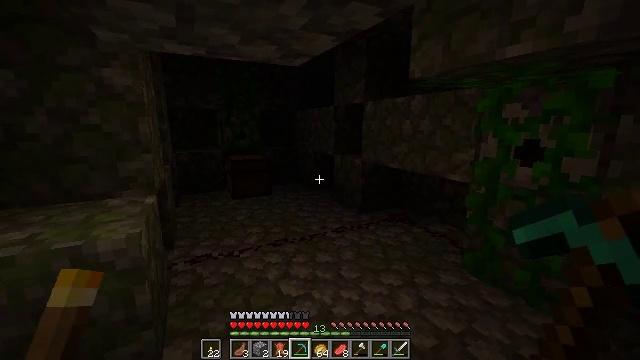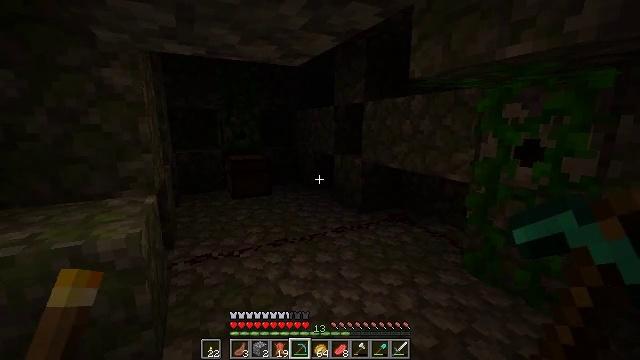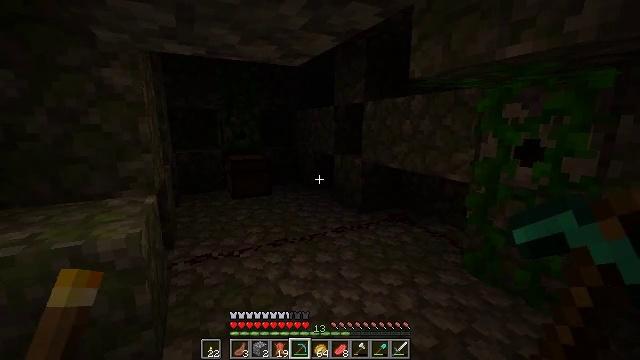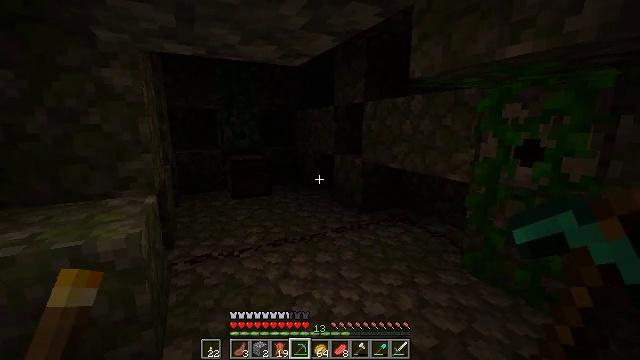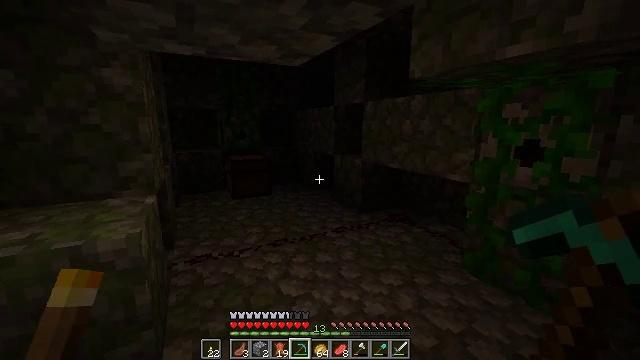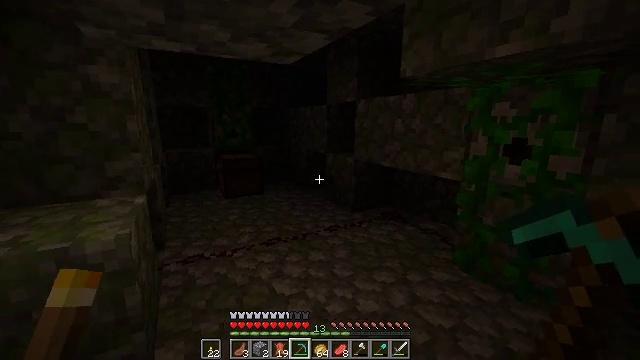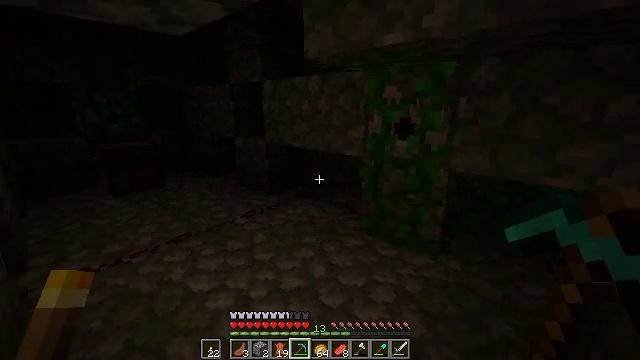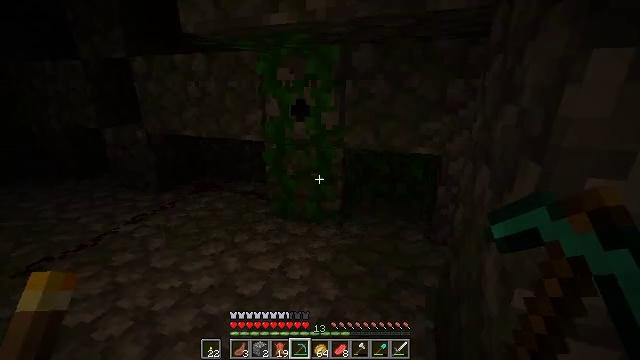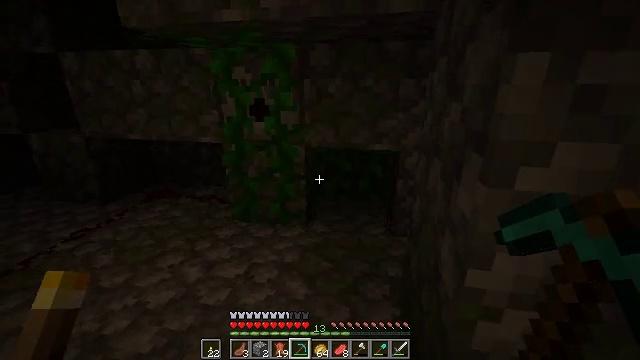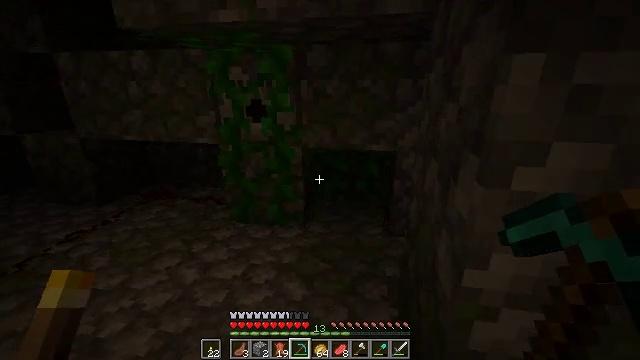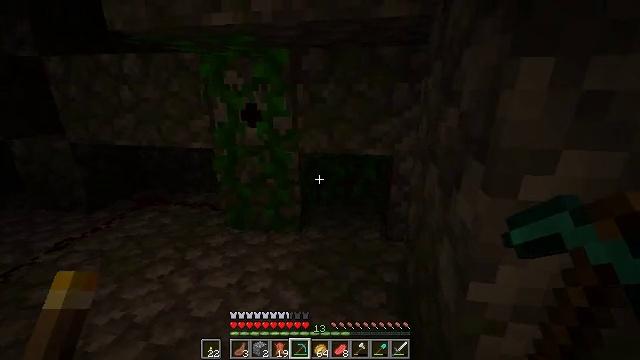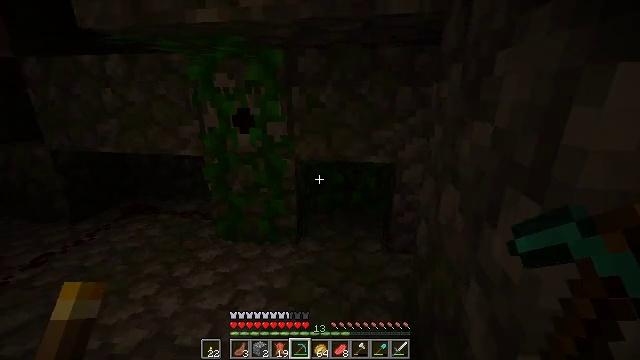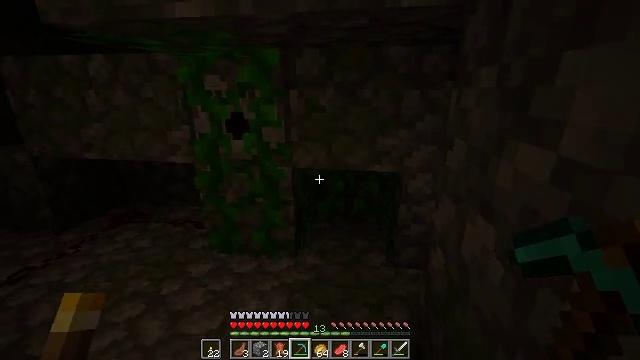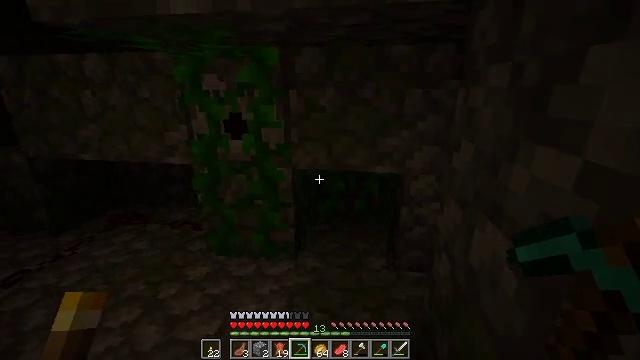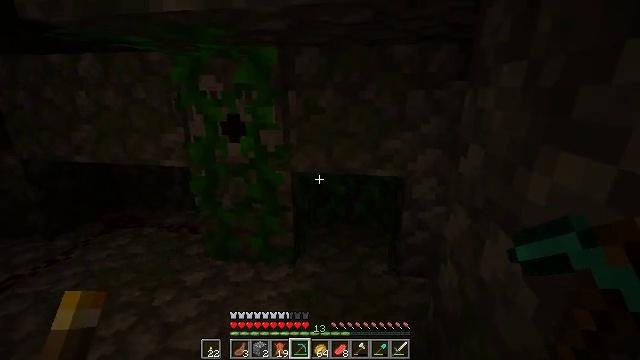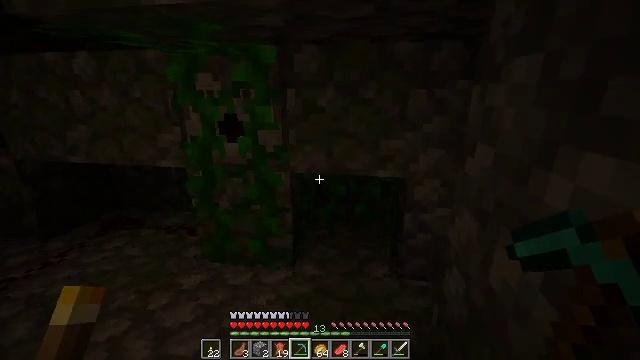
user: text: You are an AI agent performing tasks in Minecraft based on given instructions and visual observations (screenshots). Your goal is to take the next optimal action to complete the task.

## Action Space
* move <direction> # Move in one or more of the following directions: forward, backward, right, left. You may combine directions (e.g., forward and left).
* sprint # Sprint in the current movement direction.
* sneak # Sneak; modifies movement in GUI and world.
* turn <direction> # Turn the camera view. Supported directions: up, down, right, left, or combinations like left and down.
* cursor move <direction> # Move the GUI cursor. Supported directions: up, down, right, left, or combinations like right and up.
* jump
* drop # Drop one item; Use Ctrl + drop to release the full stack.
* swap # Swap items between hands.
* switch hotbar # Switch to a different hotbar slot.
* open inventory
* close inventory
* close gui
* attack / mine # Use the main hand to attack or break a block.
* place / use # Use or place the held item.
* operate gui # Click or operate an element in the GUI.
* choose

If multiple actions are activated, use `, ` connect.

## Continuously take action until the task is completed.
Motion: motion action
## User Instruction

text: Break the vines.
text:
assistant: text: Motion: no_op
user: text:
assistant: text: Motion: no_op
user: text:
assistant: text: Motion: no_op
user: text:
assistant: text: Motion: no_op
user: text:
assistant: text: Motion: turn right
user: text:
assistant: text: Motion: turn right and down
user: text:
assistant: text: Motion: turn right and down
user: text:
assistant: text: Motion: turn right
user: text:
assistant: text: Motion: no_op
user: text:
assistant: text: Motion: move forward
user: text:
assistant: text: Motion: move forward
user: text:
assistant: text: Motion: move forward
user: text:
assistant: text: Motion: no_op
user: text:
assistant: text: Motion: no_op
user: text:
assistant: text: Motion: no_op
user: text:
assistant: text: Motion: no_op
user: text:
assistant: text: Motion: turn up
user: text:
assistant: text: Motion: turn left and up
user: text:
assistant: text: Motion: turn left and up
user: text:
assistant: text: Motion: turn up
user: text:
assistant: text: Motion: no_op
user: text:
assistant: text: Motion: turn right
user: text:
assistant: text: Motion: turn right
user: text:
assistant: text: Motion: no_op
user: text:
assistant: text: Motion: attack / mine
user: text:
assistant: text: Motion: attack / mine
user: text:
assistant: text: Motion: attack / mine
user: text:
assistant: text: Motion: attack / mine
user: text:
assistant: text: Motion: attack / mine
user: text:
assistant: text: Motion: attack / mine